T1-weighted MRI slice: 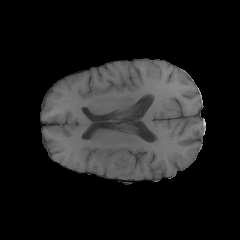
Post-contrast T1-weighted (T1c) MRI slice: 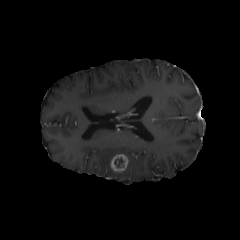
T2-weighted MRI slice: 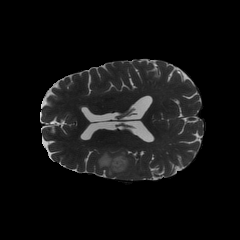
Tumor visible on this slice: yes